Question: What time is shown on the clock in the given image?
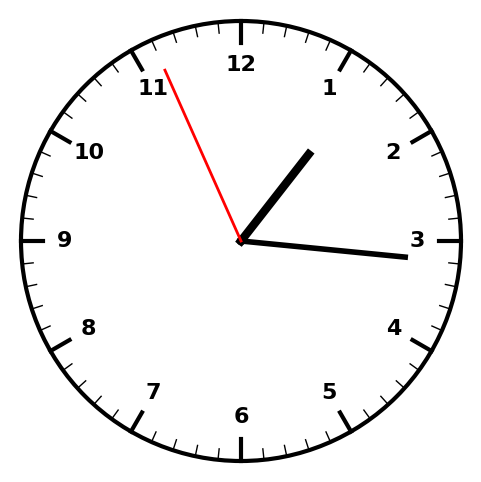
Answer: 01:15:56